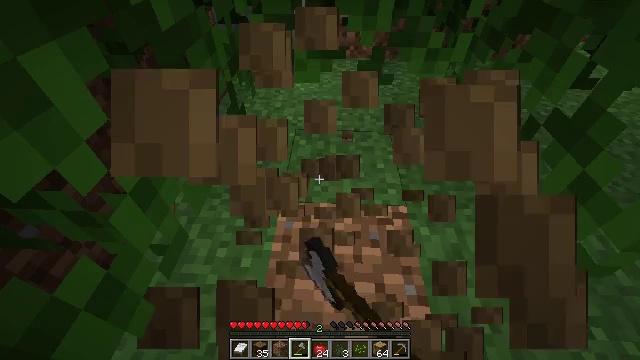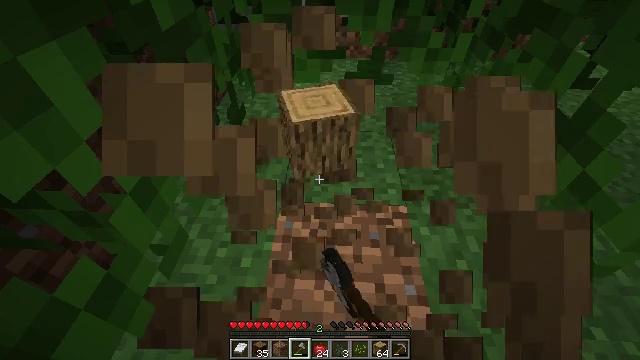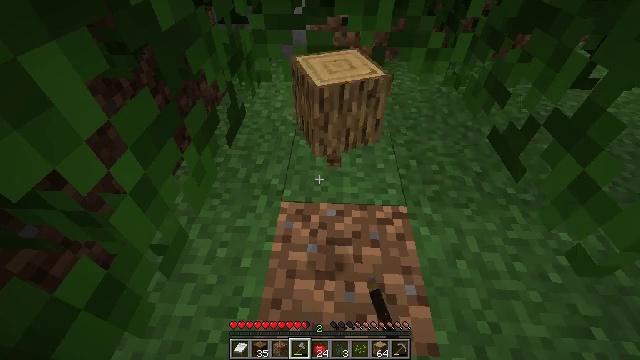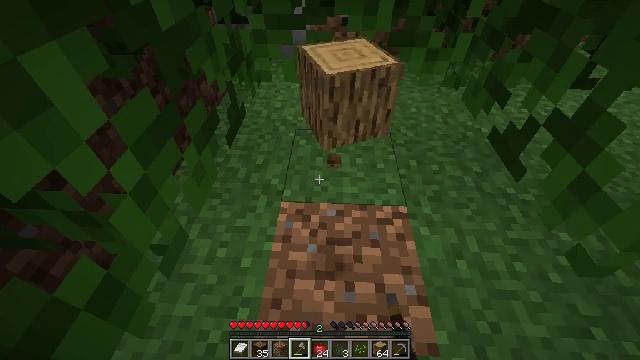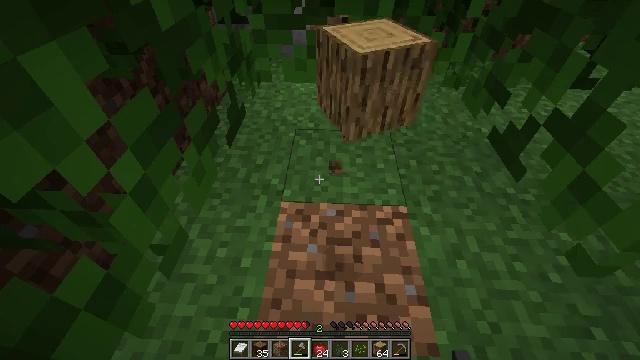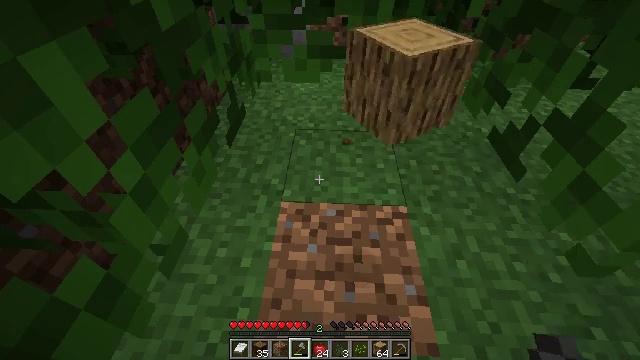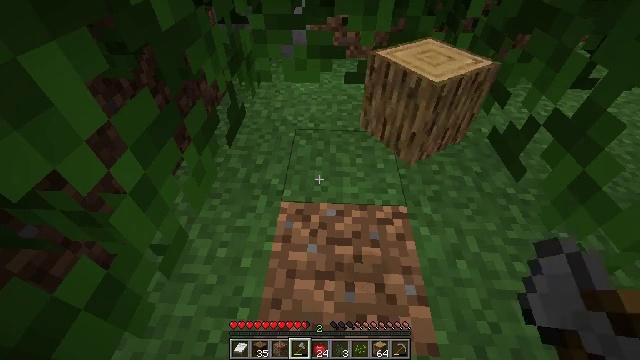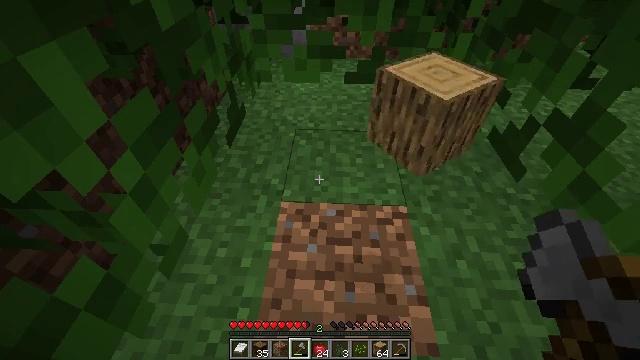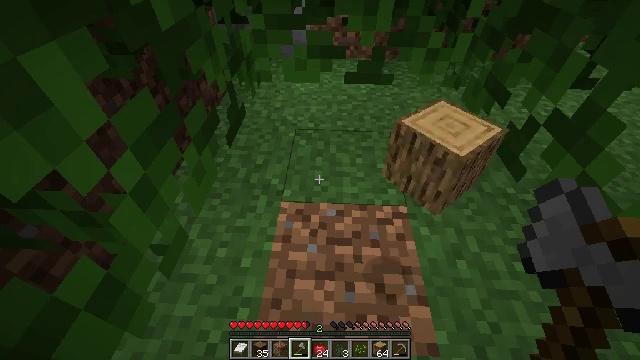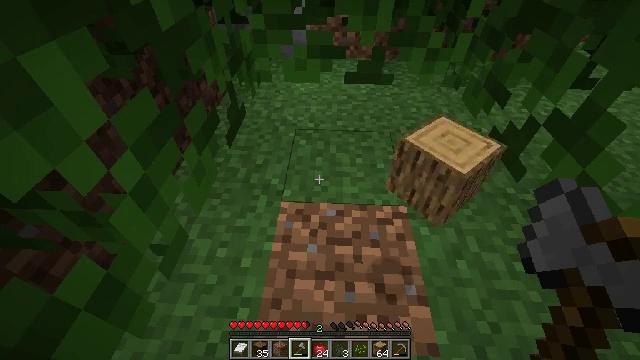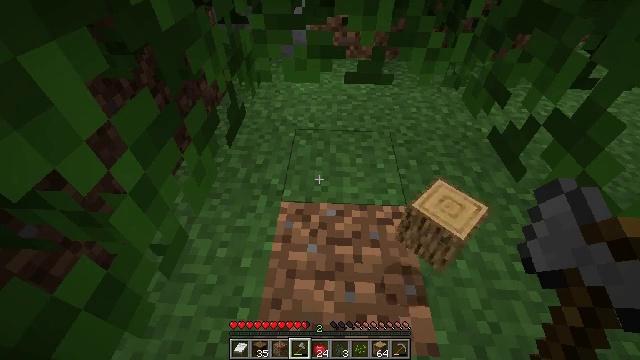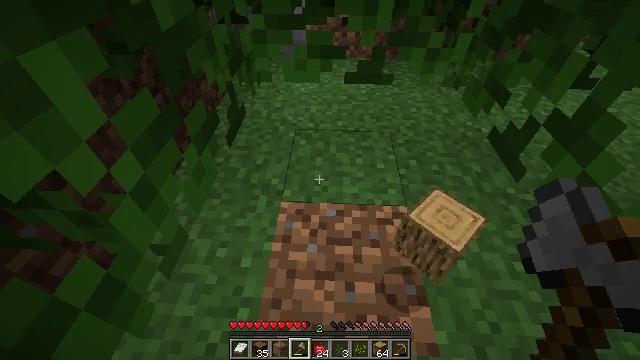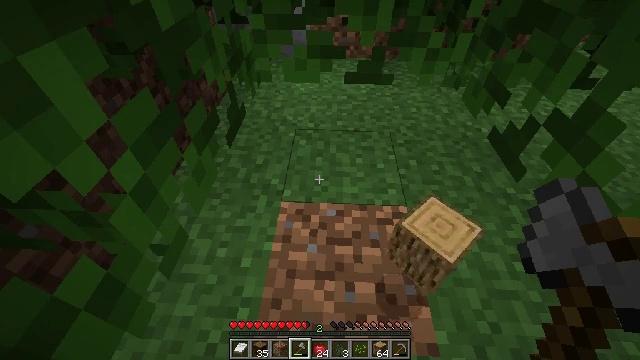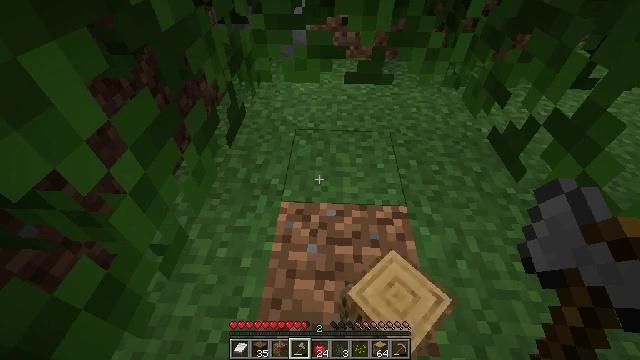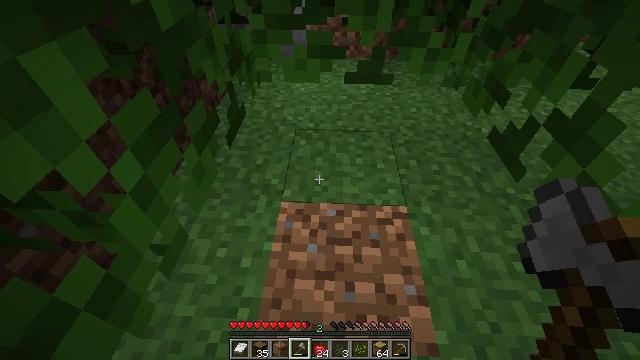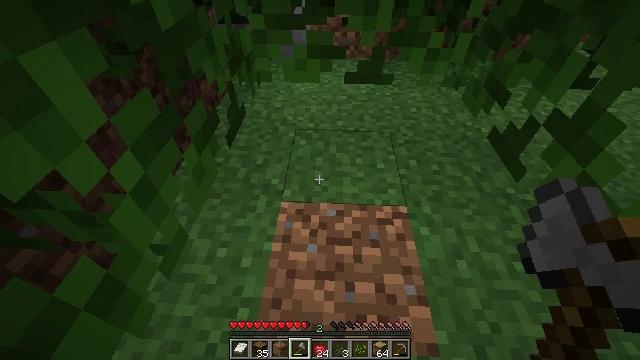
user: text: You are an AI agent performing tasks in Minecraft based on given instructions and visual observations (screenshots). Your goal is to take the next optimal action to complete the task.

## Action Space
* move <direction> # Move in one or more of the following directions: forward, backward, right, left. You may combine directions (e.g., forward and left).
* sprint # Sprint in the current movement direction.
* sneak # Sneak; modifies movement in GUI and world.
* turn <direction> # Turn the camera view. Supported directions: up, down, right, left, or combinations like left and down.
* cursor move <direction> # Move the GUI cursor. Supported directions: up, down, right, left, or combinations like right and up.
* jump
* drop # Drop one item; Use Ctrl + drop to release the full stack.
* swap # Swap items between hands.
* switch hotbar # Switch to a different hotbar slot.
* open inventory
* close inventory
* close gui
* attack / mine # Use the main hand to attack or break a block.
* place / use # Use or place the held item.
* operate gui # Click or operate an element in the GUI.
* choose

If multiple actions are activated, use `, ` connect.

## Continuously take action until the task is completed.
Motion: motion action
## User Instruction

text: Gather birch log for crafting.
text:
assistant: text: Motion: no_op
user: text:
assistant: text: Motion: no_op
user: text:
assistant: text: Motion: no_op
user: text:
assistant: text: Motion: no_op
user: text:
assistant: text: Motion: no_op
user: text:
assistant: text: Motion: no_op
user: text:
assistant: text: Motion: no_op
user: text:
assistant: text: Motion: no_op
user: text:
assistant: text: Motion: no_op
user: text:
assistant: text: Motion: no_op
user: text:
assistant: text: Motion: no_op
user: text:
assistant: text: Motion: no_op
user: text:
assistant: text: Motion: no_op
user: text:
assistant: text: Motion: no_op
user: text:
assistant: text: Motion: no_op
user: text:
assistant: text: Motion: no_op
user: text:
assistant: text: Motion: no_op
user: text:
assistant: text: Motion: no_op
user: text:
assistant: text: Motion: no_op
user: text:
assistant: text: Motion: no_op
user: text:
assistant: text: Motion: no_op
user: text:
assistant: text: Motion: no_op
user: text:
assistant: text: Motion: no_op
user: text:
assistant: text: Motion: no_op
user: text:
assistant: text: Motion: no_op
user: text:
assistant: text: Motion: no_op
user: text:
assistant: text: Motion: no_op
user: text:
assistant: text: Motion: no_op
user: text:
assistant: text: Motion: no_op
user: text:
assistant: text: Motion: no_op